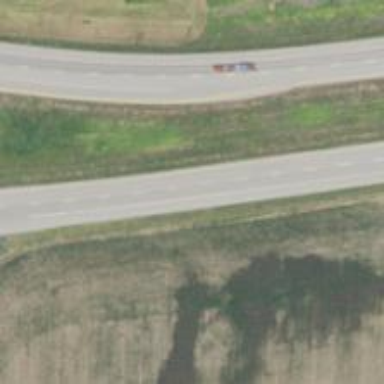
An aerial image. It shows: This image shows trunk highway that functions as expressway.